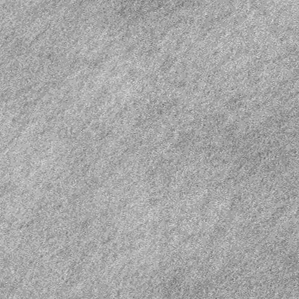
Label: frost